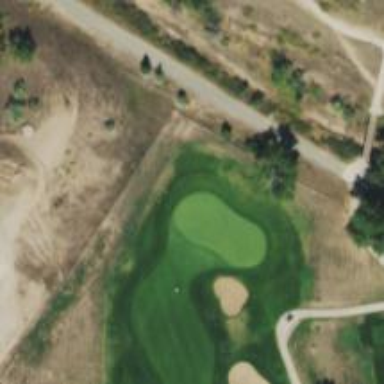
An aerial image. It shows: Golf hole.